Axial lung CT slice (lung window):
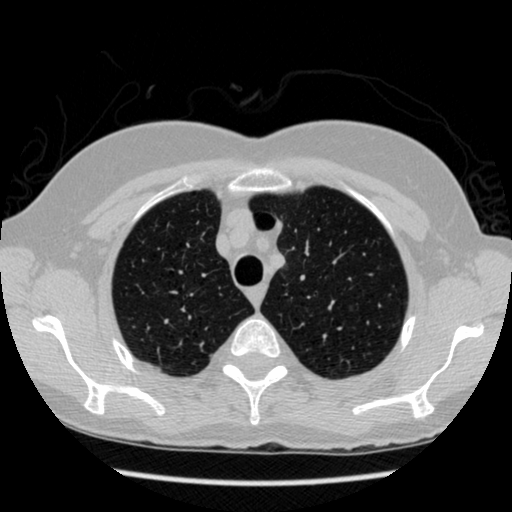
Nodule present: no